Aerial crown-view tile of a tropical tree (Barro Colorado Island, Panama), acquired 20250915:
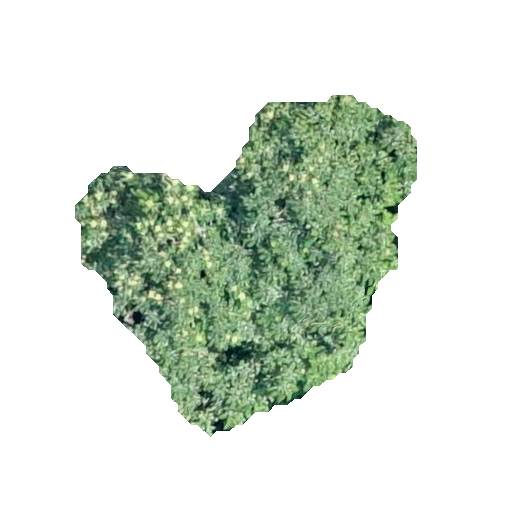
Species: Trattinnickia aspera
GBIF accepted scientific name: Trattinnickia aspera
Crown area: 103.115 m²